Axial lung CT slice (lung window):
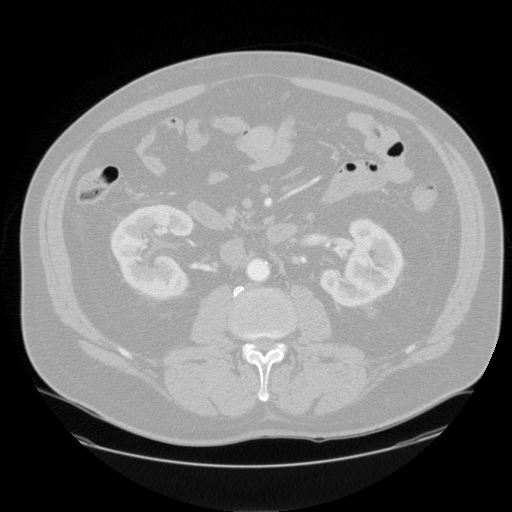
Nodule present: no